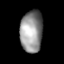
Tissue: lung
Cell type: T cells
Senescence score: 0.1377
Nuclear area (px): 917
Mean DAPI intensity: 145.802